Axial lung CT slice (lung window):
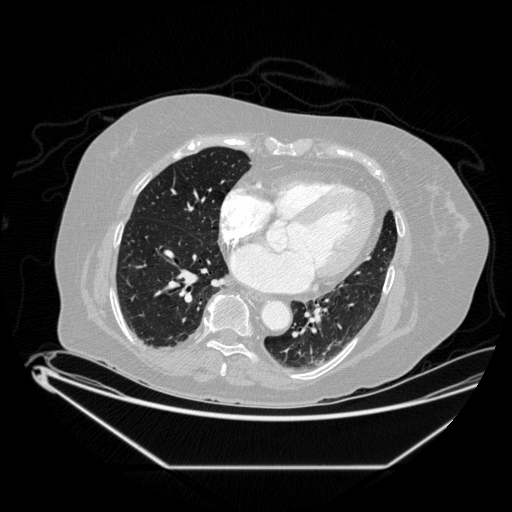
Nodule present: no